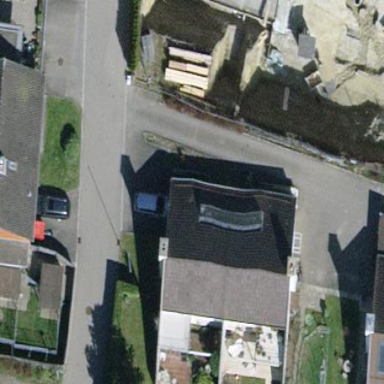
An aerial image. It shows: Building with tiled roof.